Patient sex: M
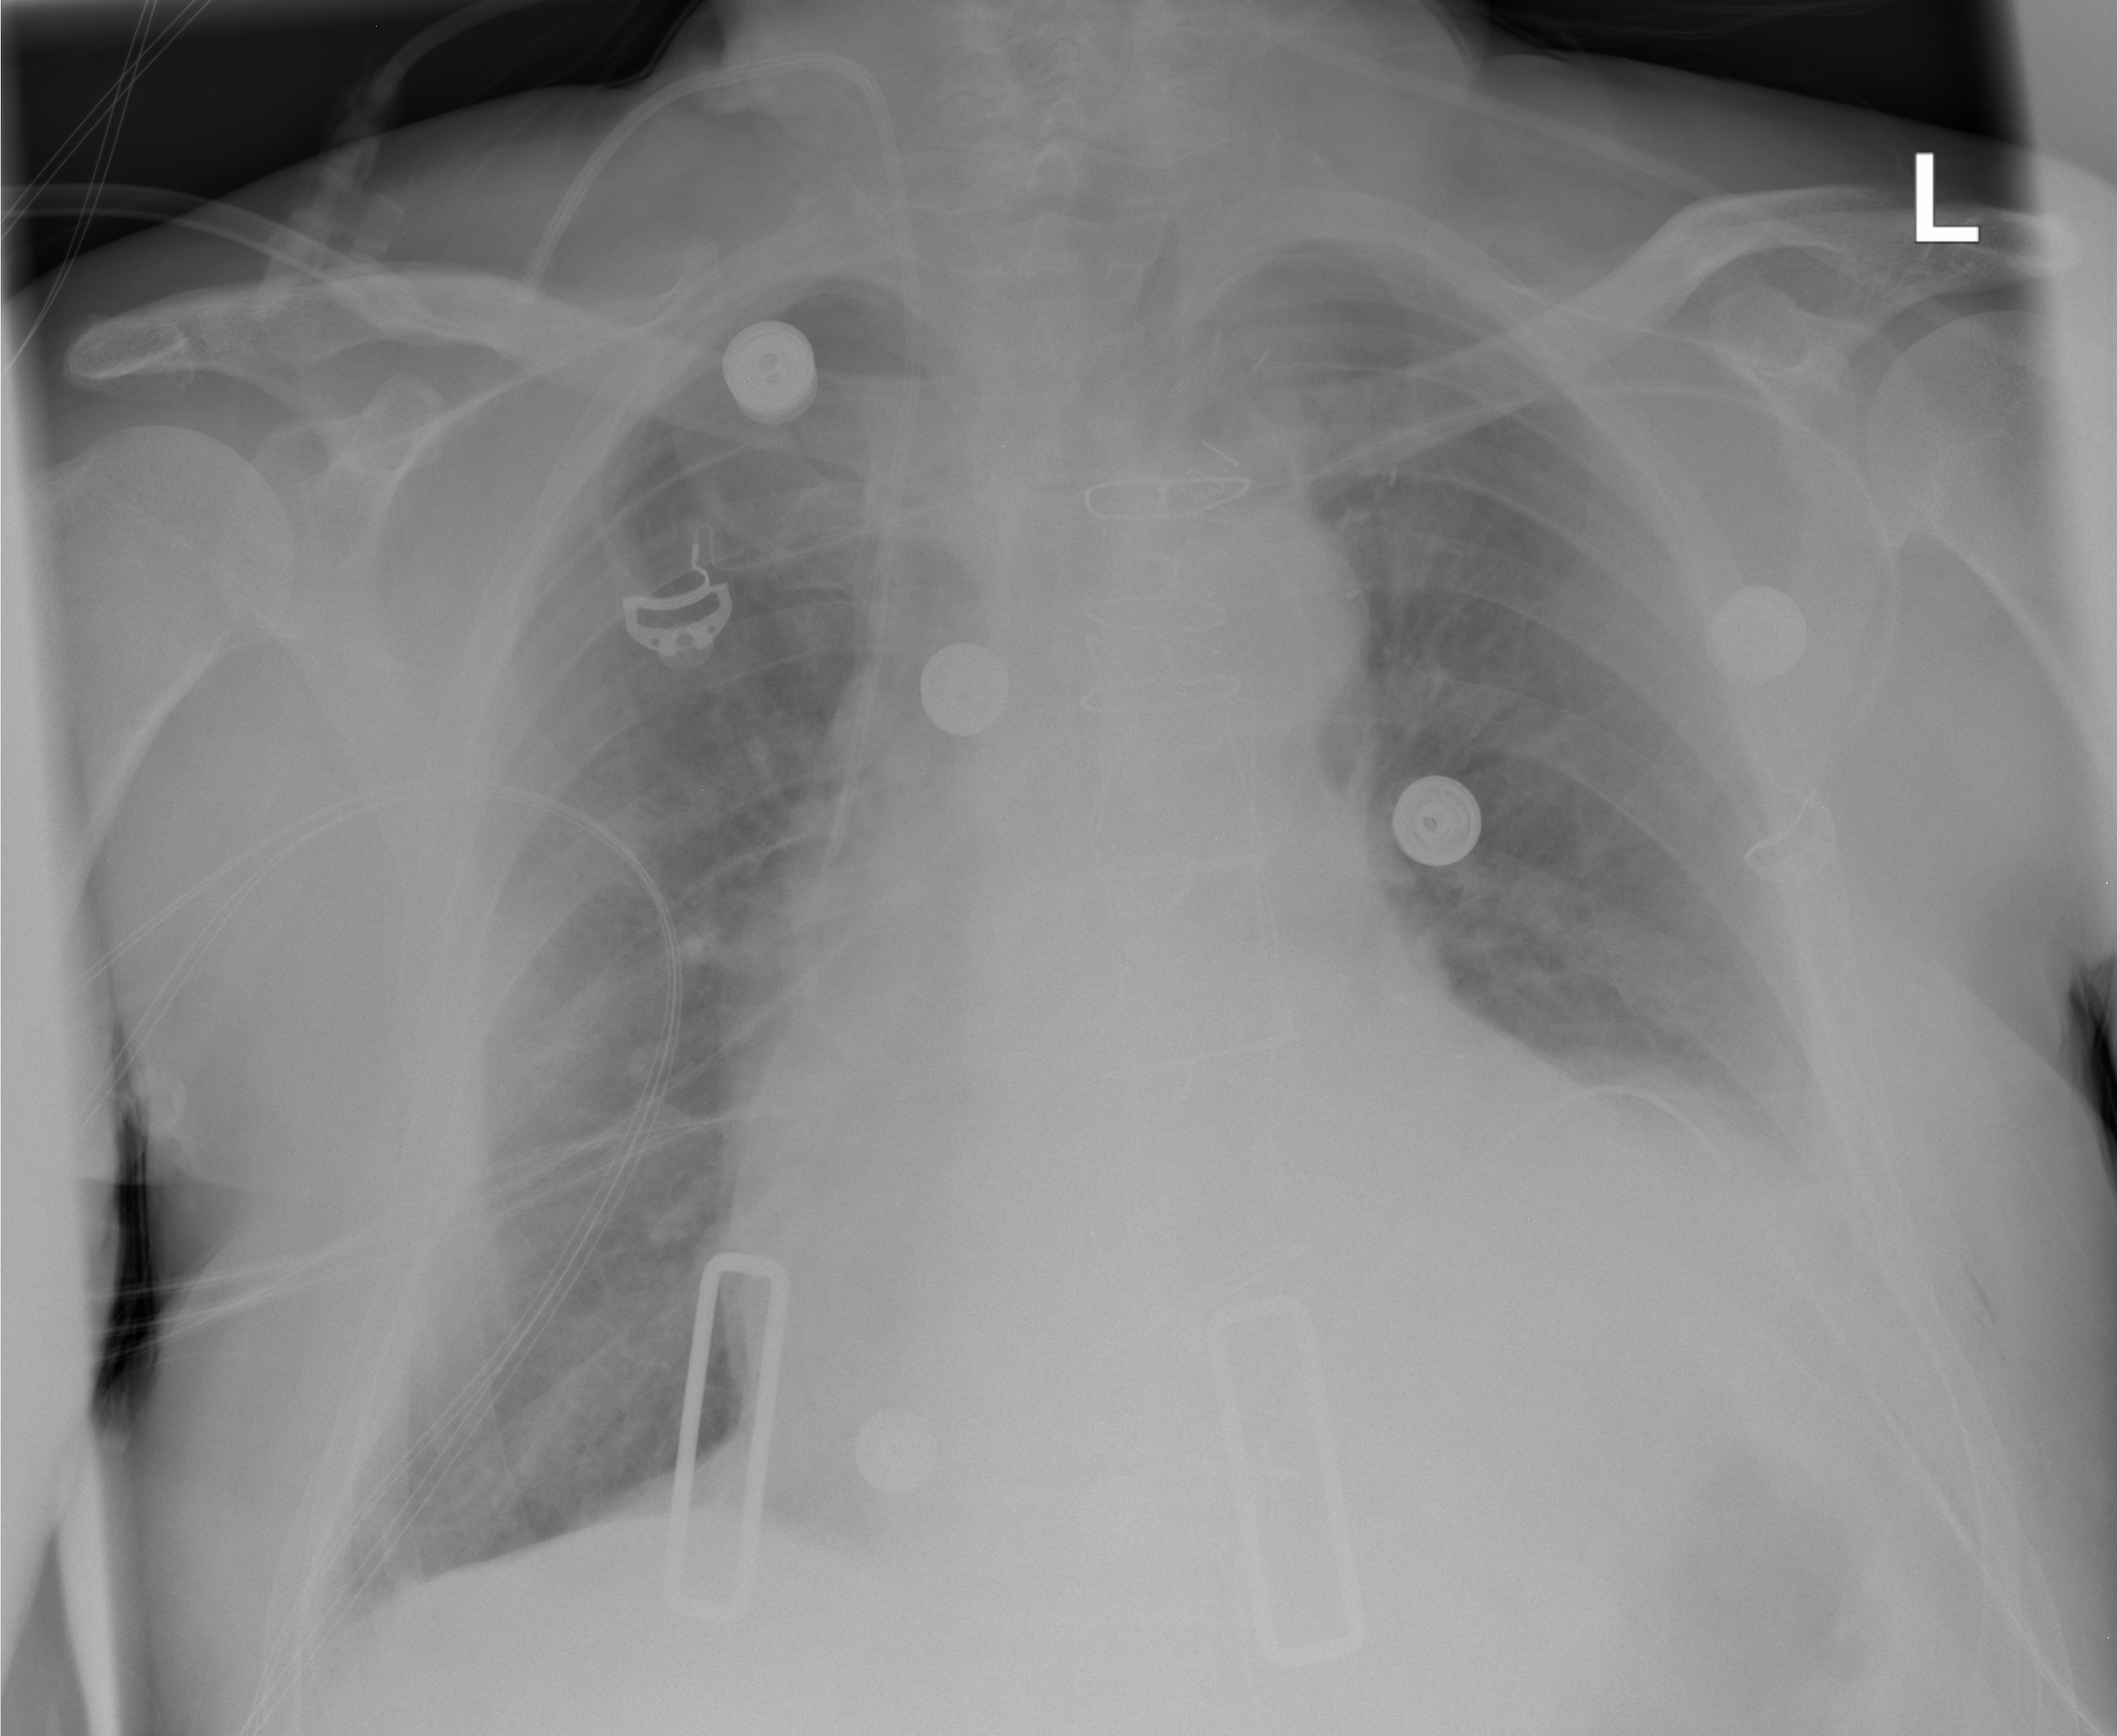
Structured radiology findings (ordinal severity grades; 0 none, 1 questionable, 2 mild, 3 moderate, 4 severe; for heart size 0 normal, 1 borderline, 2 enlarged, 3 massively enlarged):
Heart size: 2
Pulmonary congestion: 3
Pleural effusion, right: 0
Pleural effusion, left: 2
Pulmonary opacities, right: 0
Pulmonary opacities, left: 0
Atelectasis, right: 0
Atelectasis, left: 2